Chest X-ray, PA view. Patient: 30 years old, sex M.
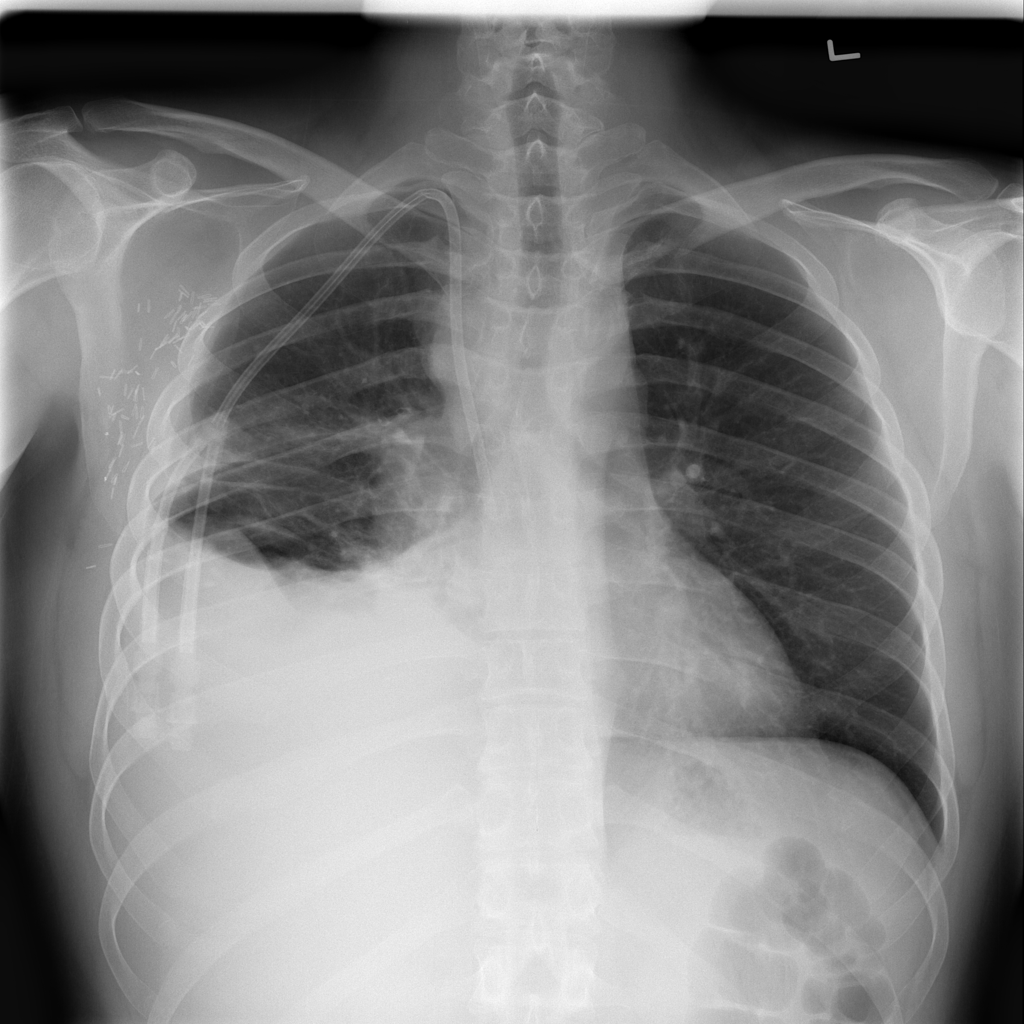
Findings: No Finding